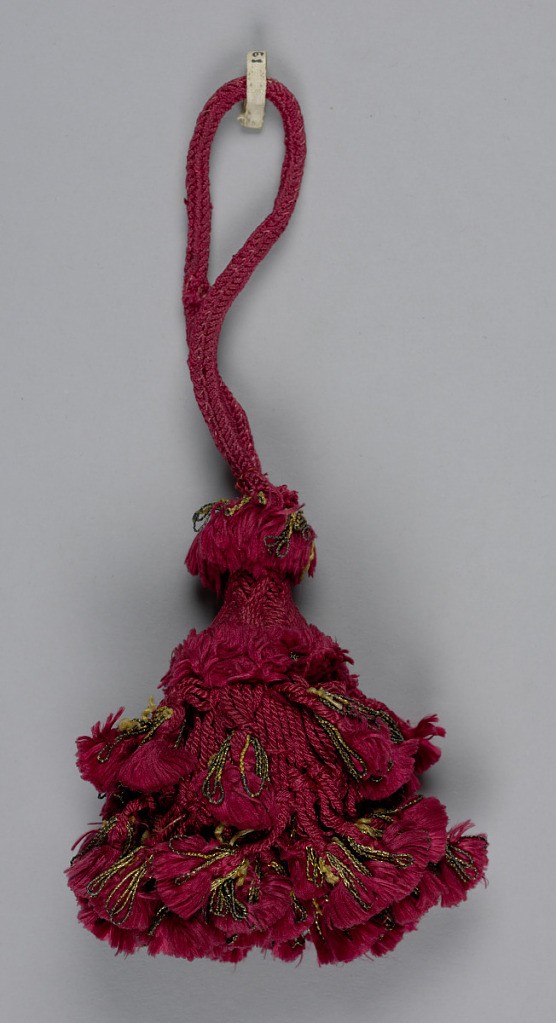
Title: Tassel
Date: late 17th century
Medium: silk, metal thread, wooden core
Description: Skirt of red silk threads, knotted and twisted and ornamented with two rows of tassels of red silk and gilt thread. Head covered with red silk in chevron pattern. Loop of red silk cord.